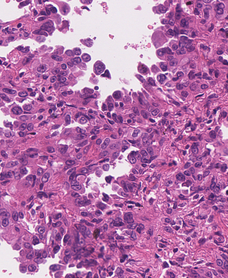
Tumor epithelial tissue: yes
Tumor-associated stroma tissue: yes
Normal tissue: no